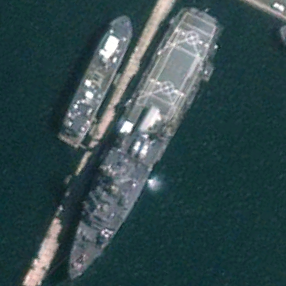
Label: combat